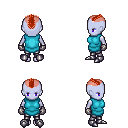
a pixel art fantasy rpg character, female body template, dark elf, purple skin, teal tunic, metal pants, red short mohawk hairstyle, metal gloves, metal boots, four views (front, back, left, right), 2x2 character sprite sheet, small pixel art, hard edges, no anti-aliasing